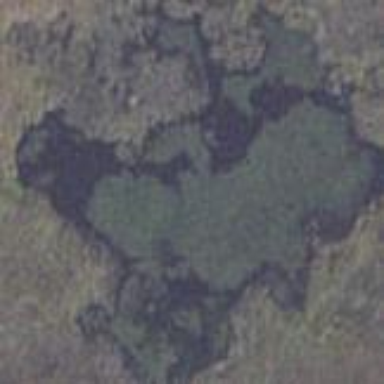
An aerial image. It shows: Serene pond surrounded by nature.